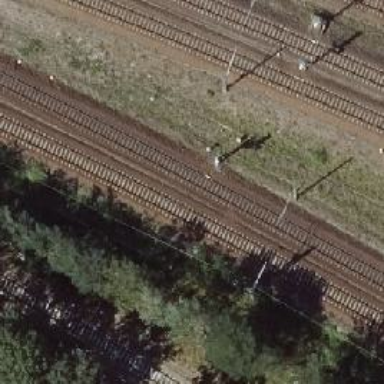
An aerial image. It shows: Railway signal.